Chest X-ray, PA view. Patient: 46 years old, sex F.
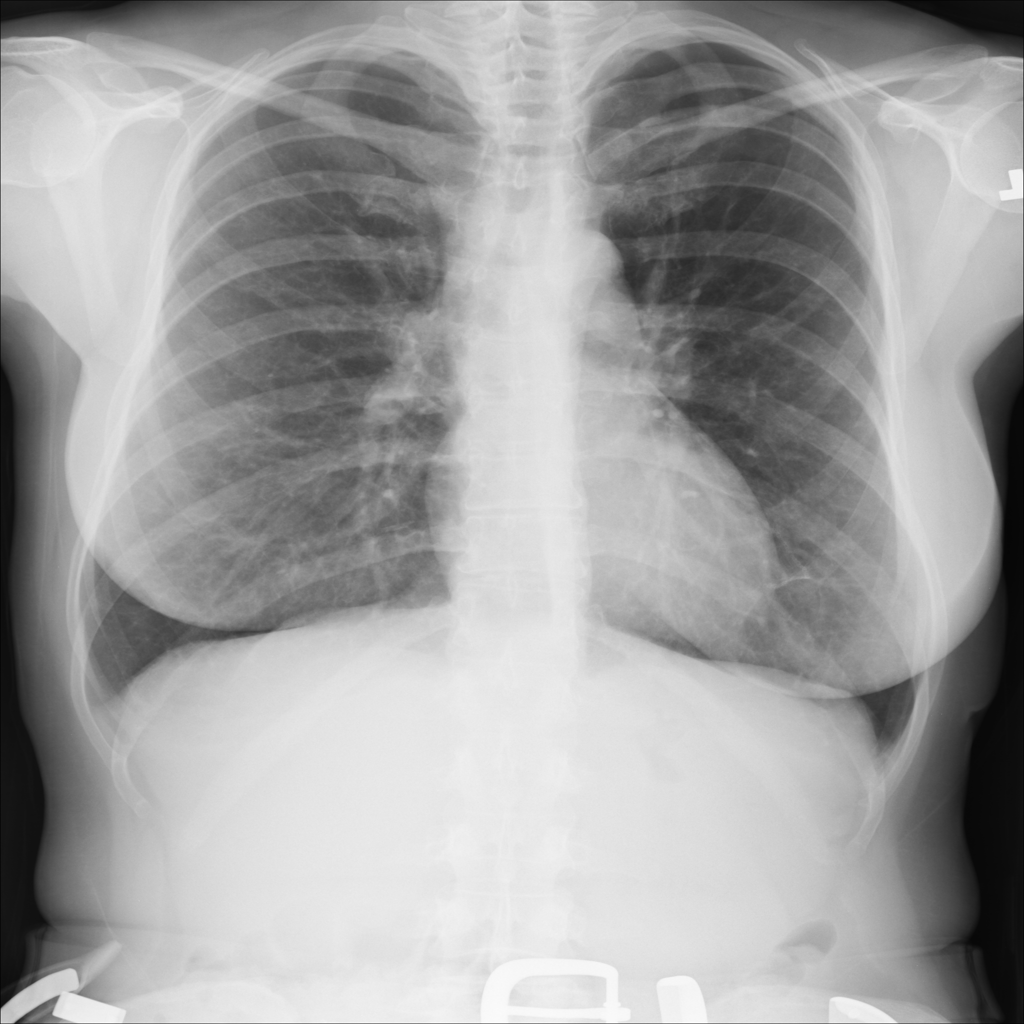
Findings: No Finding